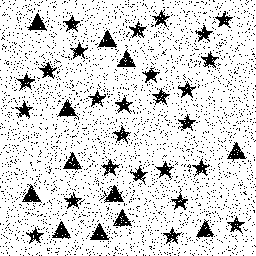
Squares: 0
Triangles: 12
Stars: 26
Total shapes: 38